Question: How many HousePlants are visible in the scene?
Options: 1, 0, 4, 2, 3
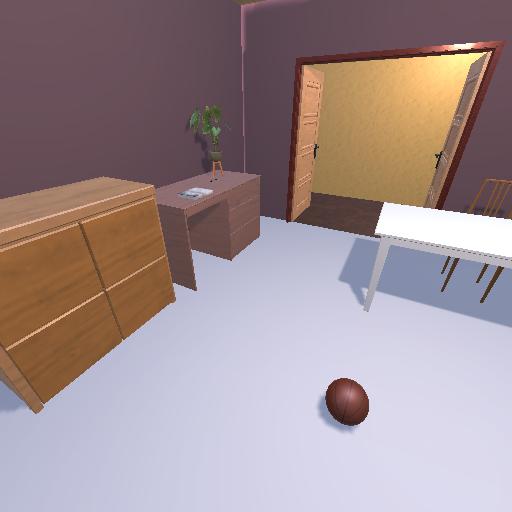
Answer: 1